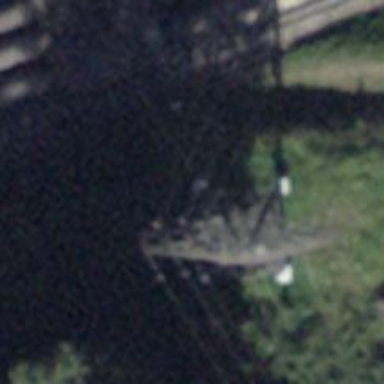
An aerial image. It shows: Power line in the image.